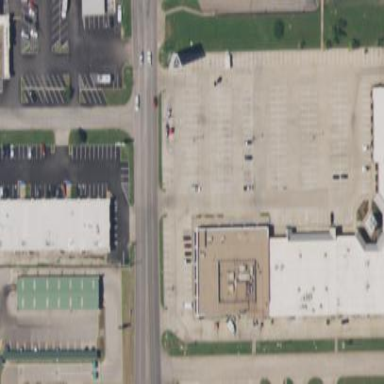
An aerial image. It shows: Parking area.